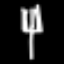
Label: fork